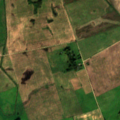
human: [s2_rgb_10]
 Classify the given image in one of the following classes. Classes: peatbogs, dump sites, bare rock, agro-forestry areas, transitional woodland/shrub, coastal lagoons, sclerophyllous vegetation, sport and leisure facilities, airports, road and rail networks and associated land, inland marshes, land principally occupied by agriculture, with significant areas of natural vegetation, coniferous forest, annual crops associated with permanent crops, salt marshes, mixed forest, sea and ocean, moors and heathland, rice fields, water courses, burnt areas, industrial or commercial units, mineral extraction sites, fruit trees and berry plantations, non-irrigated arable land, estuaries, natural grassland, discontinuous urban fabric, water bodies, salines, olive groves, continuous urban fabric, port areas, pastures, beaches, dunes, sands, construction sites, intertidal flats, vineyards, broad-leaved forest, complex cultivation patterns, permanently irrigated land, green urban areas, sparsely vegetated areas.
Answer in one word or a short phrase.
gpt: non-irrigated arable land